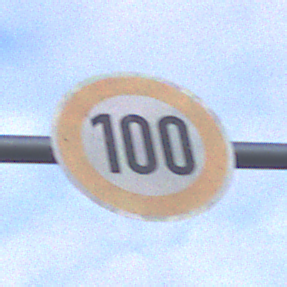
Verkehrszeichen: Geschwindigkeit100
Umgebung: Outdoor, Suburban
Tageszeit: SunriseSunset
Wetter: PartlyCloudy
Licht: Natural
Jahreszeit: NotSpecified
Kontrast: LowContrast